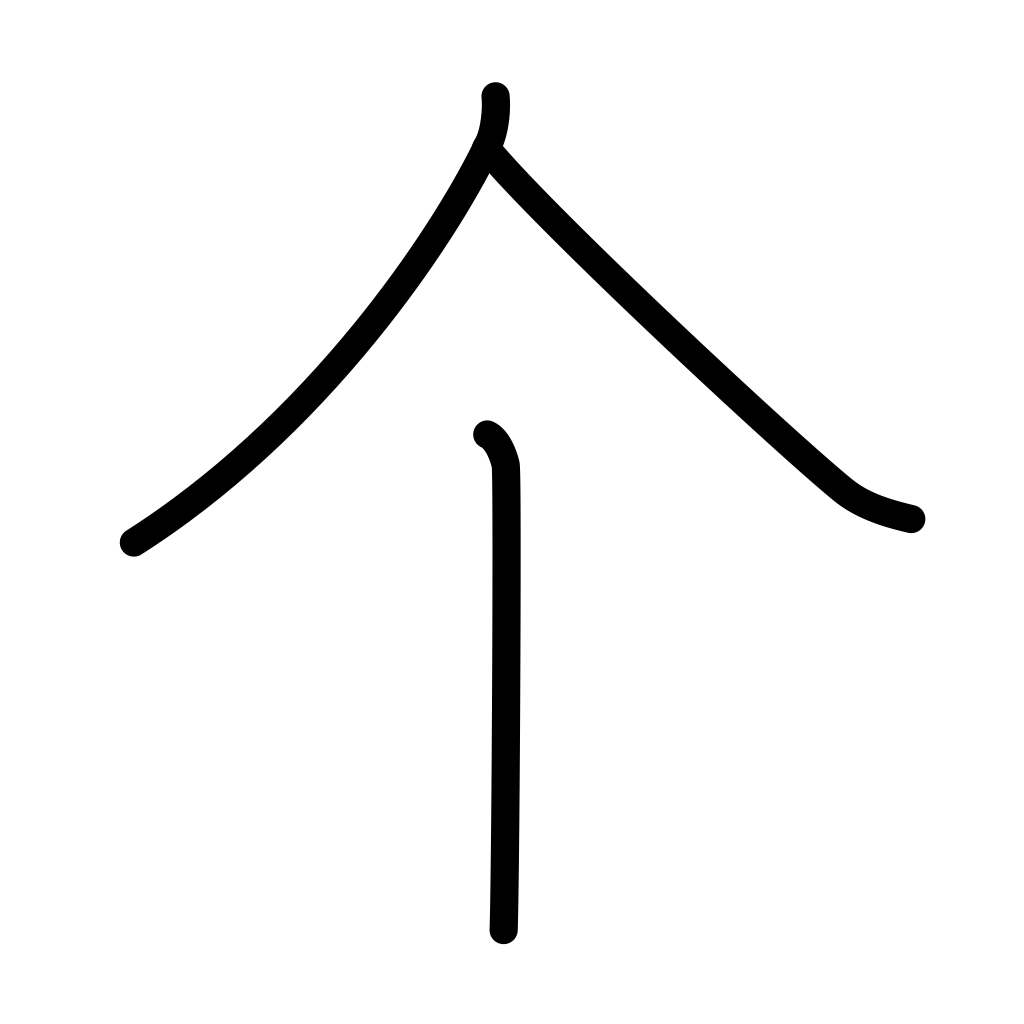
Meaning: counter for articles, individual